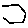
Label: hexagon